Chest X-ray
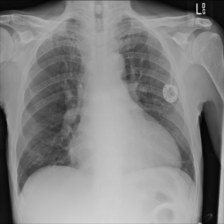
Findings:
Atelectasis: negative
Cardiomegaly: positive
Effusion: negative
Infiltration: negative
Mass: negative
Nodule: negative
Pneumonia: negative
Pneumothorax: negative
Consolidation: negative
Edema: negative
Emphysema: negative
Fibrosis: negative
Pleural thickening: negative
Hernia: negative